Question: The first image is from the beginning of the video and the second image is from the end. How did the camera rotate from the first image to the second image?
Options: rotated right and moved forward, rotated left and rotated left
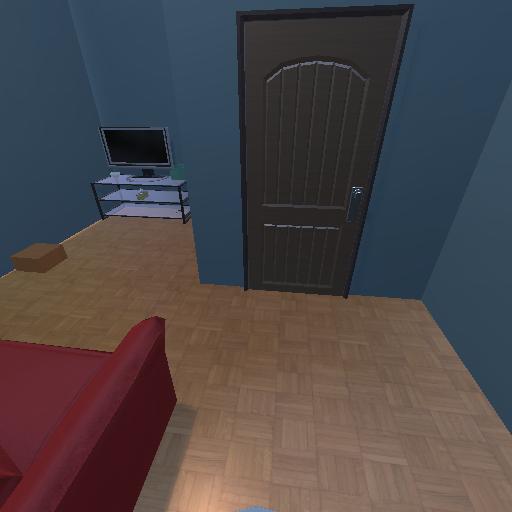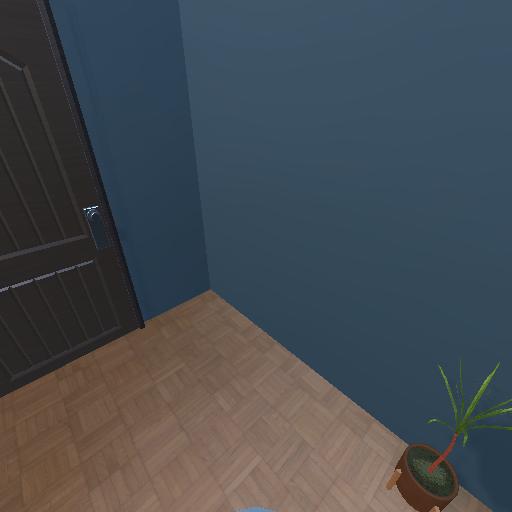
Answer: rotated right and moved forward